Field crop: maize
Growth stage: 2
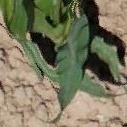
Species: maize